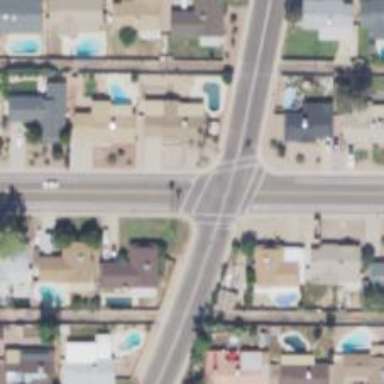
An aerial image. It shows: Marked crossing on the road.